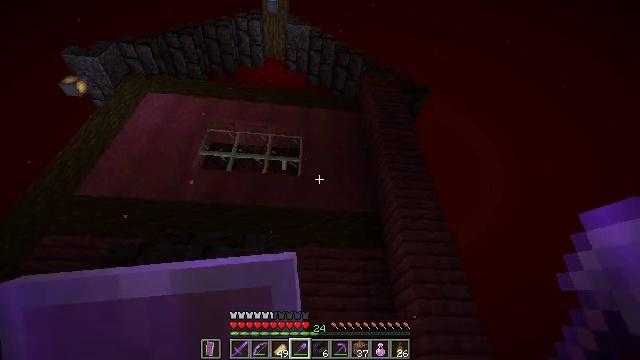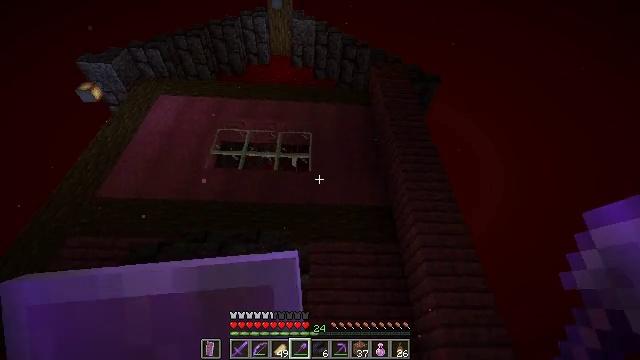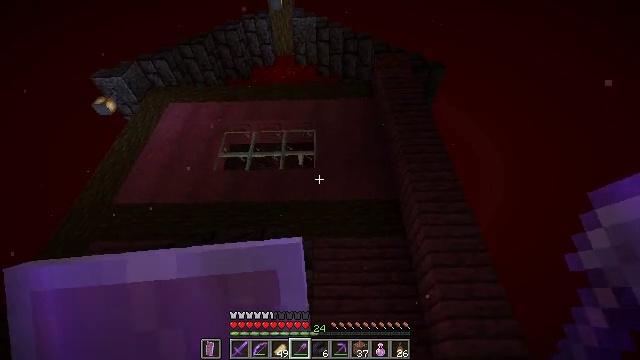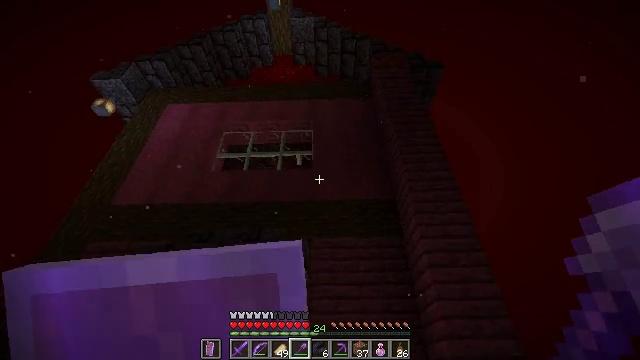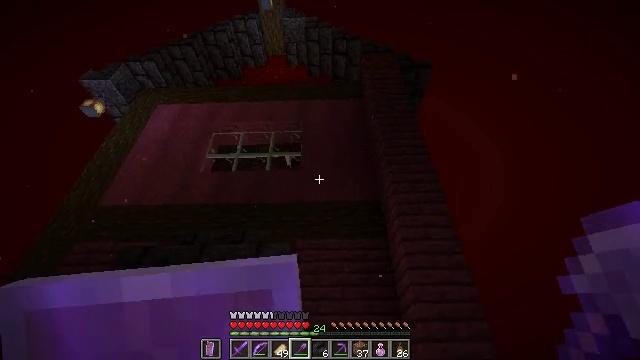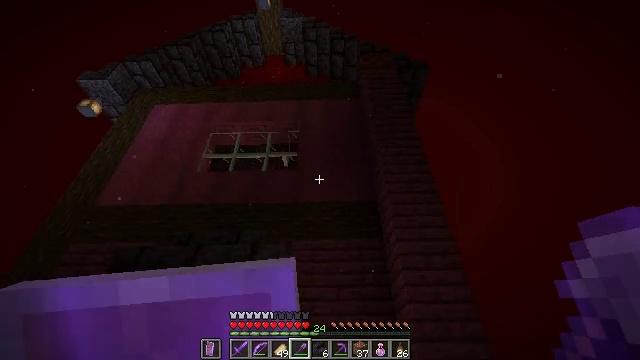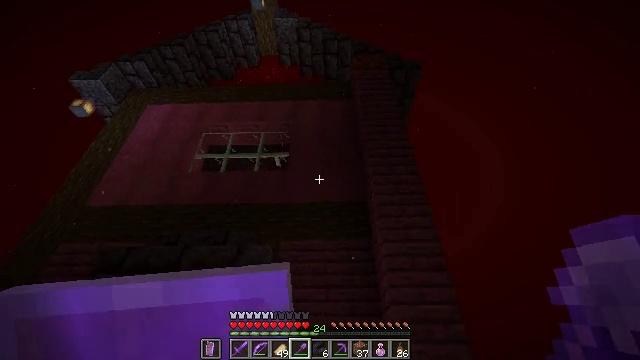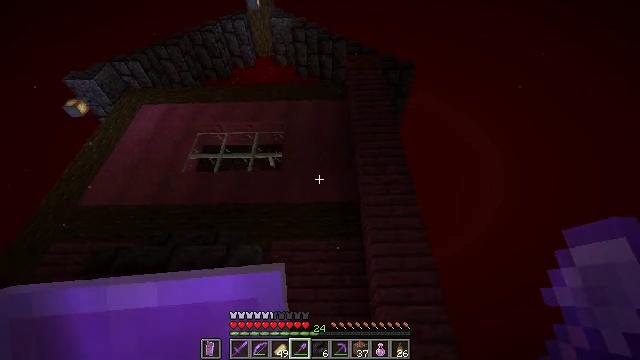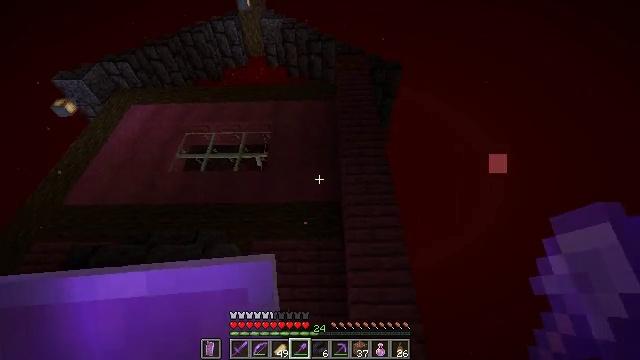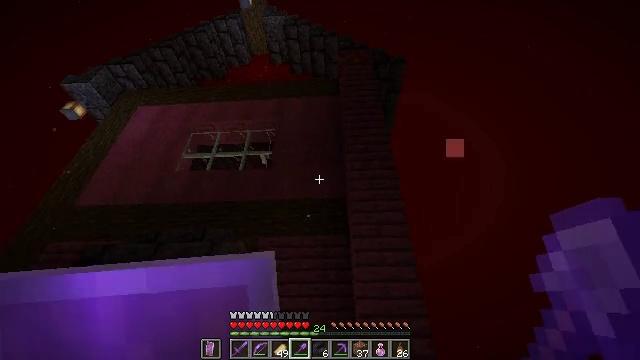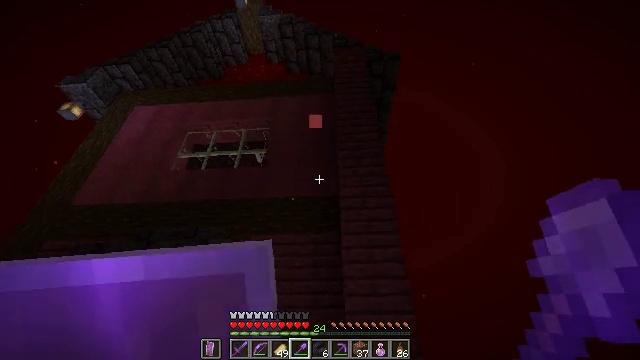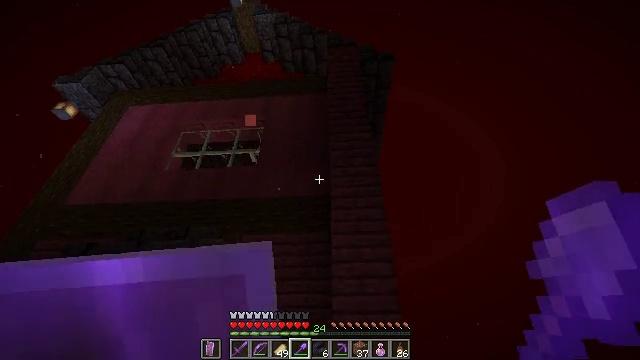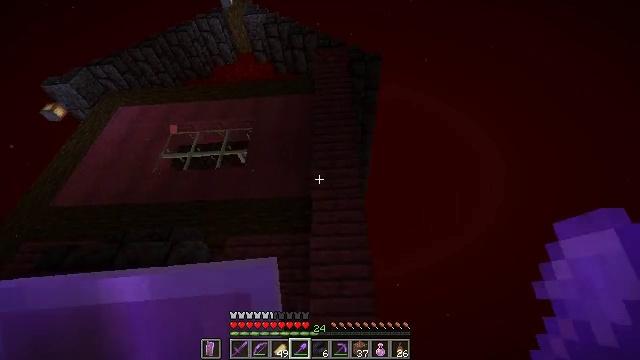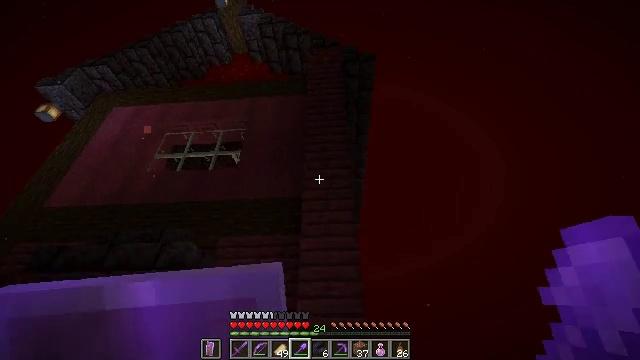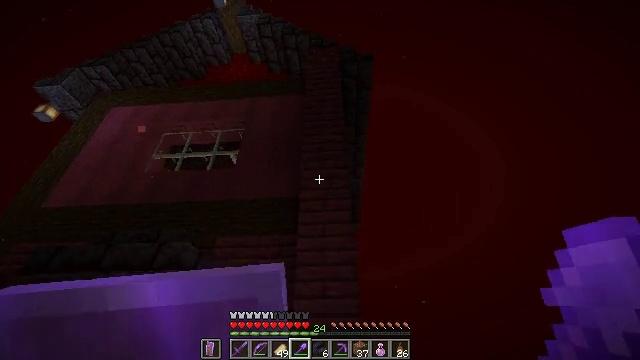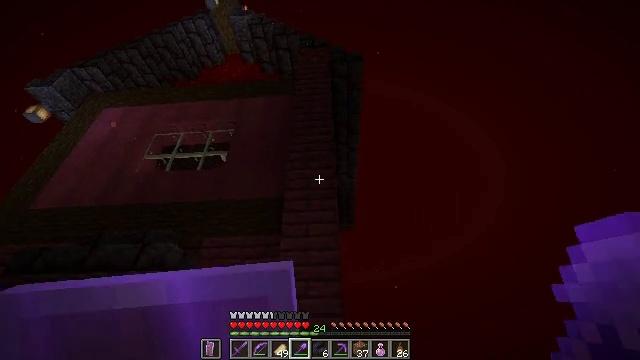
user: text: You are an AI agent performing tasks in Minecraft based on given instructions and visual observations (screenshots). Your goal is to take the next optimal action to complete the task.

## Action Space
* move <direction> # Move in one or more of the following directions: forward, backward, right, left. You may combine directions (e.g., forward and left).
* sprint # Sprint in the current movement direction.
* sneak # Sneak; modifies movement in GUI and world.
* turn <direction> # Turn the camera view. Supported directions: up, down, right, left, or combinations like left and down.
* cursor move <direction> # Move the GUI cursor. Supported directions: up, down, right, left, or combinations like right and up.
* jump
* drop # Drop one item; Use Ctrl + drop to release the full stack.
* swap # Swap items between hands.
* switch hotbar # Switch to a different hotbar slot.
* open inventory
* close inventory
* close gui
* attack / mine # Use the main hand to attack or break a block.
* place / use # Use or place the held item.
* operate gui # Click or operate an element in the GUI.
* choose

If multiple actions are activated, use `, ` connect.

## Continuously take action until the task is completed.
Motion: motion action
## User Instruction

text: Mine the crimson planks.
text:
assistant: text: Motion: move right, turn left and down
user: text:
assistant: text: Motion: move right, turn left
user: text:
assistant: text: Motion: move right
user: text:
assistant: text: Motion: move right
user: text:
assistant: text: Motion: move right
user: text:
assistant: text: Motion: move right
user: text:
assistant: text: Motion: move right
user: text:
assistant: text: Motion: move right
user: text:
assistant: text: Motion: move right, turn left
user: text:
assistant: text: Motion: move right
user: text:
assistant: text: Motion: move right
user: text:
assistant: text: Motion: move right
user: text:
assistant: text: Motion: move right
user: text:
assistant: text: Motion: move right
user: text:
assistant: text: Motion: move right
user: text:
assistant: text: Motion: move right
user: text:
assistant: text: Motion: move right, turn left
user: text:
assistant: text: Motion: move right
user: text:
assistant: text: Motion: move right
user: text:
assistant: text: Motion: move right
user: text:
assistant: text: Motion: turn left and down
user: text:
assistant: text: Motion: turn left and down
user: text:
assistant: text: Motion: turn left and down
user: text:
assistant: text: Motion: no_op
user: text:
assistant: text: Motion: no_op
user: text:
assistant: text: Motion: no_op
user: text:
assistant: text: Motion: no_op
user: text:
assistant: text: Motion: no_op
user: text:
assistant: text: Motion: move forward
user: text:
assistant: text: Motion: move forward